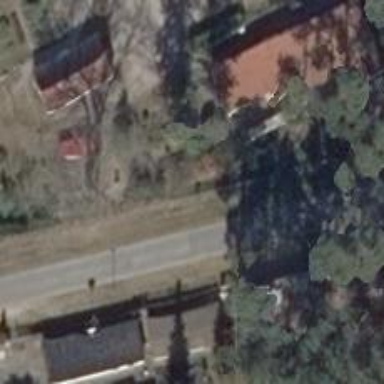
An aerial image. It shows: Bungalow.